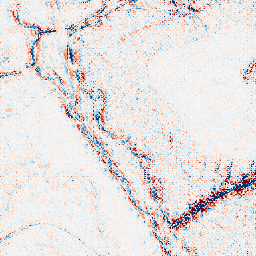
Category: wavelet
Decomposition family: wavelet_biorthogonal
Decomposition parameters: wavelet: bior2.4
level: 3
Upsampling method: regularized
Upsampling parameters: scale: 2
lambda_reg: 0.1
Upsampling scale: 2